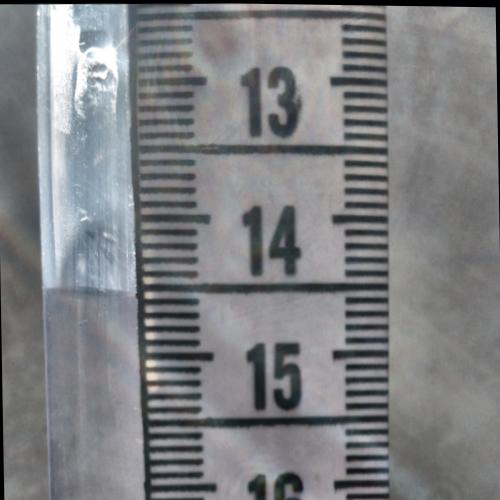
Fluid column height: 14.5 cm